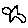
Label: bird